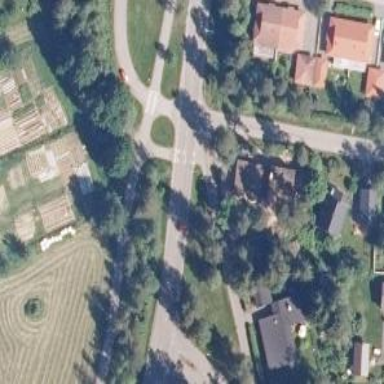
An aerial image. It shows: Road with "give way" sign.